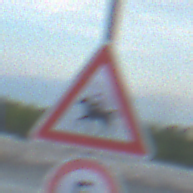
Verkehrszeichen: ReiterRechts
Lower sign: Geschwindigkeit5
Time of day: SunriseSunset
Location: Outdoor (Beach)
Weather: PartlyCloudy
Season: NotSpecified
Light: Natural